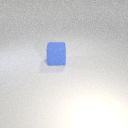
large blue rubber cube